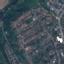
Label: Residential